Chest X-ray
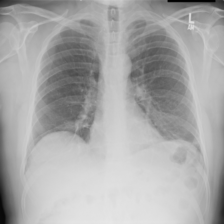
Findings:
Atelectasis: negative
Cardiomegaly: negative
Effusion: negative
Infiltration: negative
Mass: negative
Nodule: negative
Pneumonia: negative
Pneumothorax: negative
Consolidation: negative
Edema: negative
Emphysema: negative
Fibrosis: negative
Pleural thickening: negative
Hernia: negative